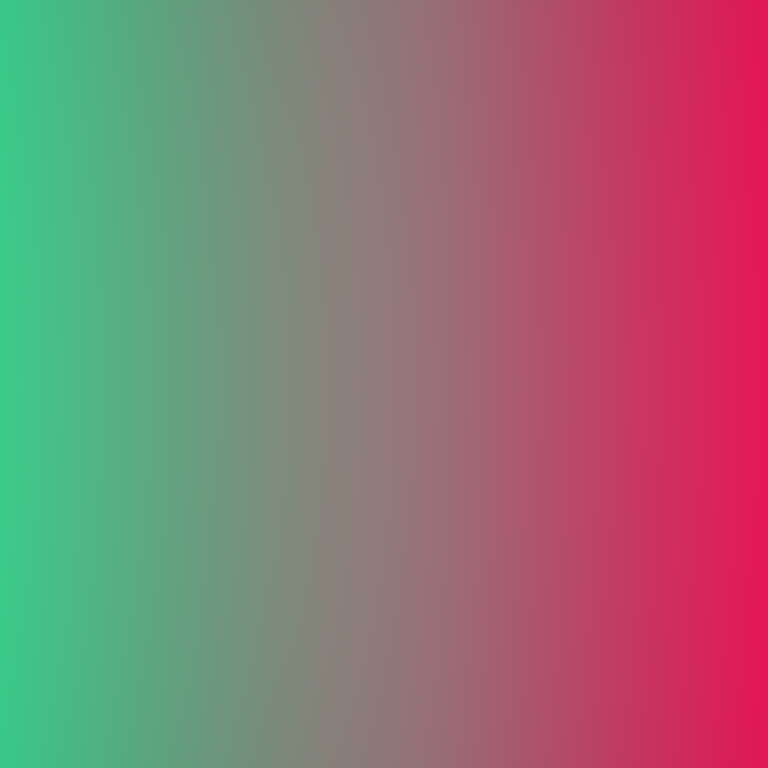
Abstract light effect, smooth gradient from vibrant green to intense red, energetic atmosphere, soft blend, no room, no furniture, no objects.